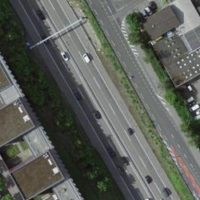
EUNIS habitat code: 57
Species observed at this site:
Pseudochorthippus parallelus
Chorthippus biguttulus
Chorthippus brunneus